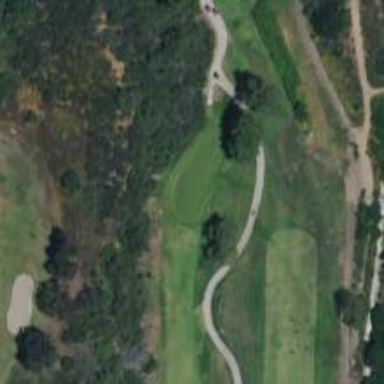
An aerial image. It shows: View of golf hole.